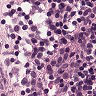
Metastatic tissue present: no